Aerial crown-view tile of a tropical tree (Barro Colorado Island, Panama), acquired 20250818:
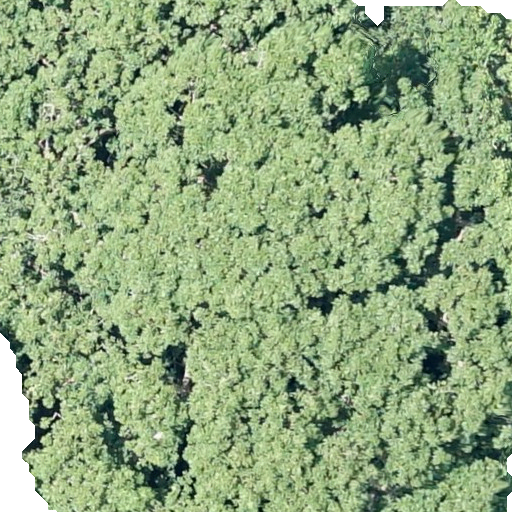
Species: Sterculia apetala
GBIF accepted scientific name: Sterculia apetala
Crown area: 506.547 m²